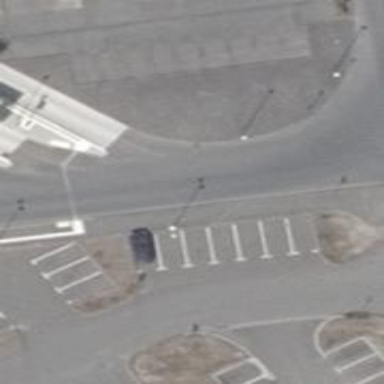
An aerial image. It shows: Asphalt service road.